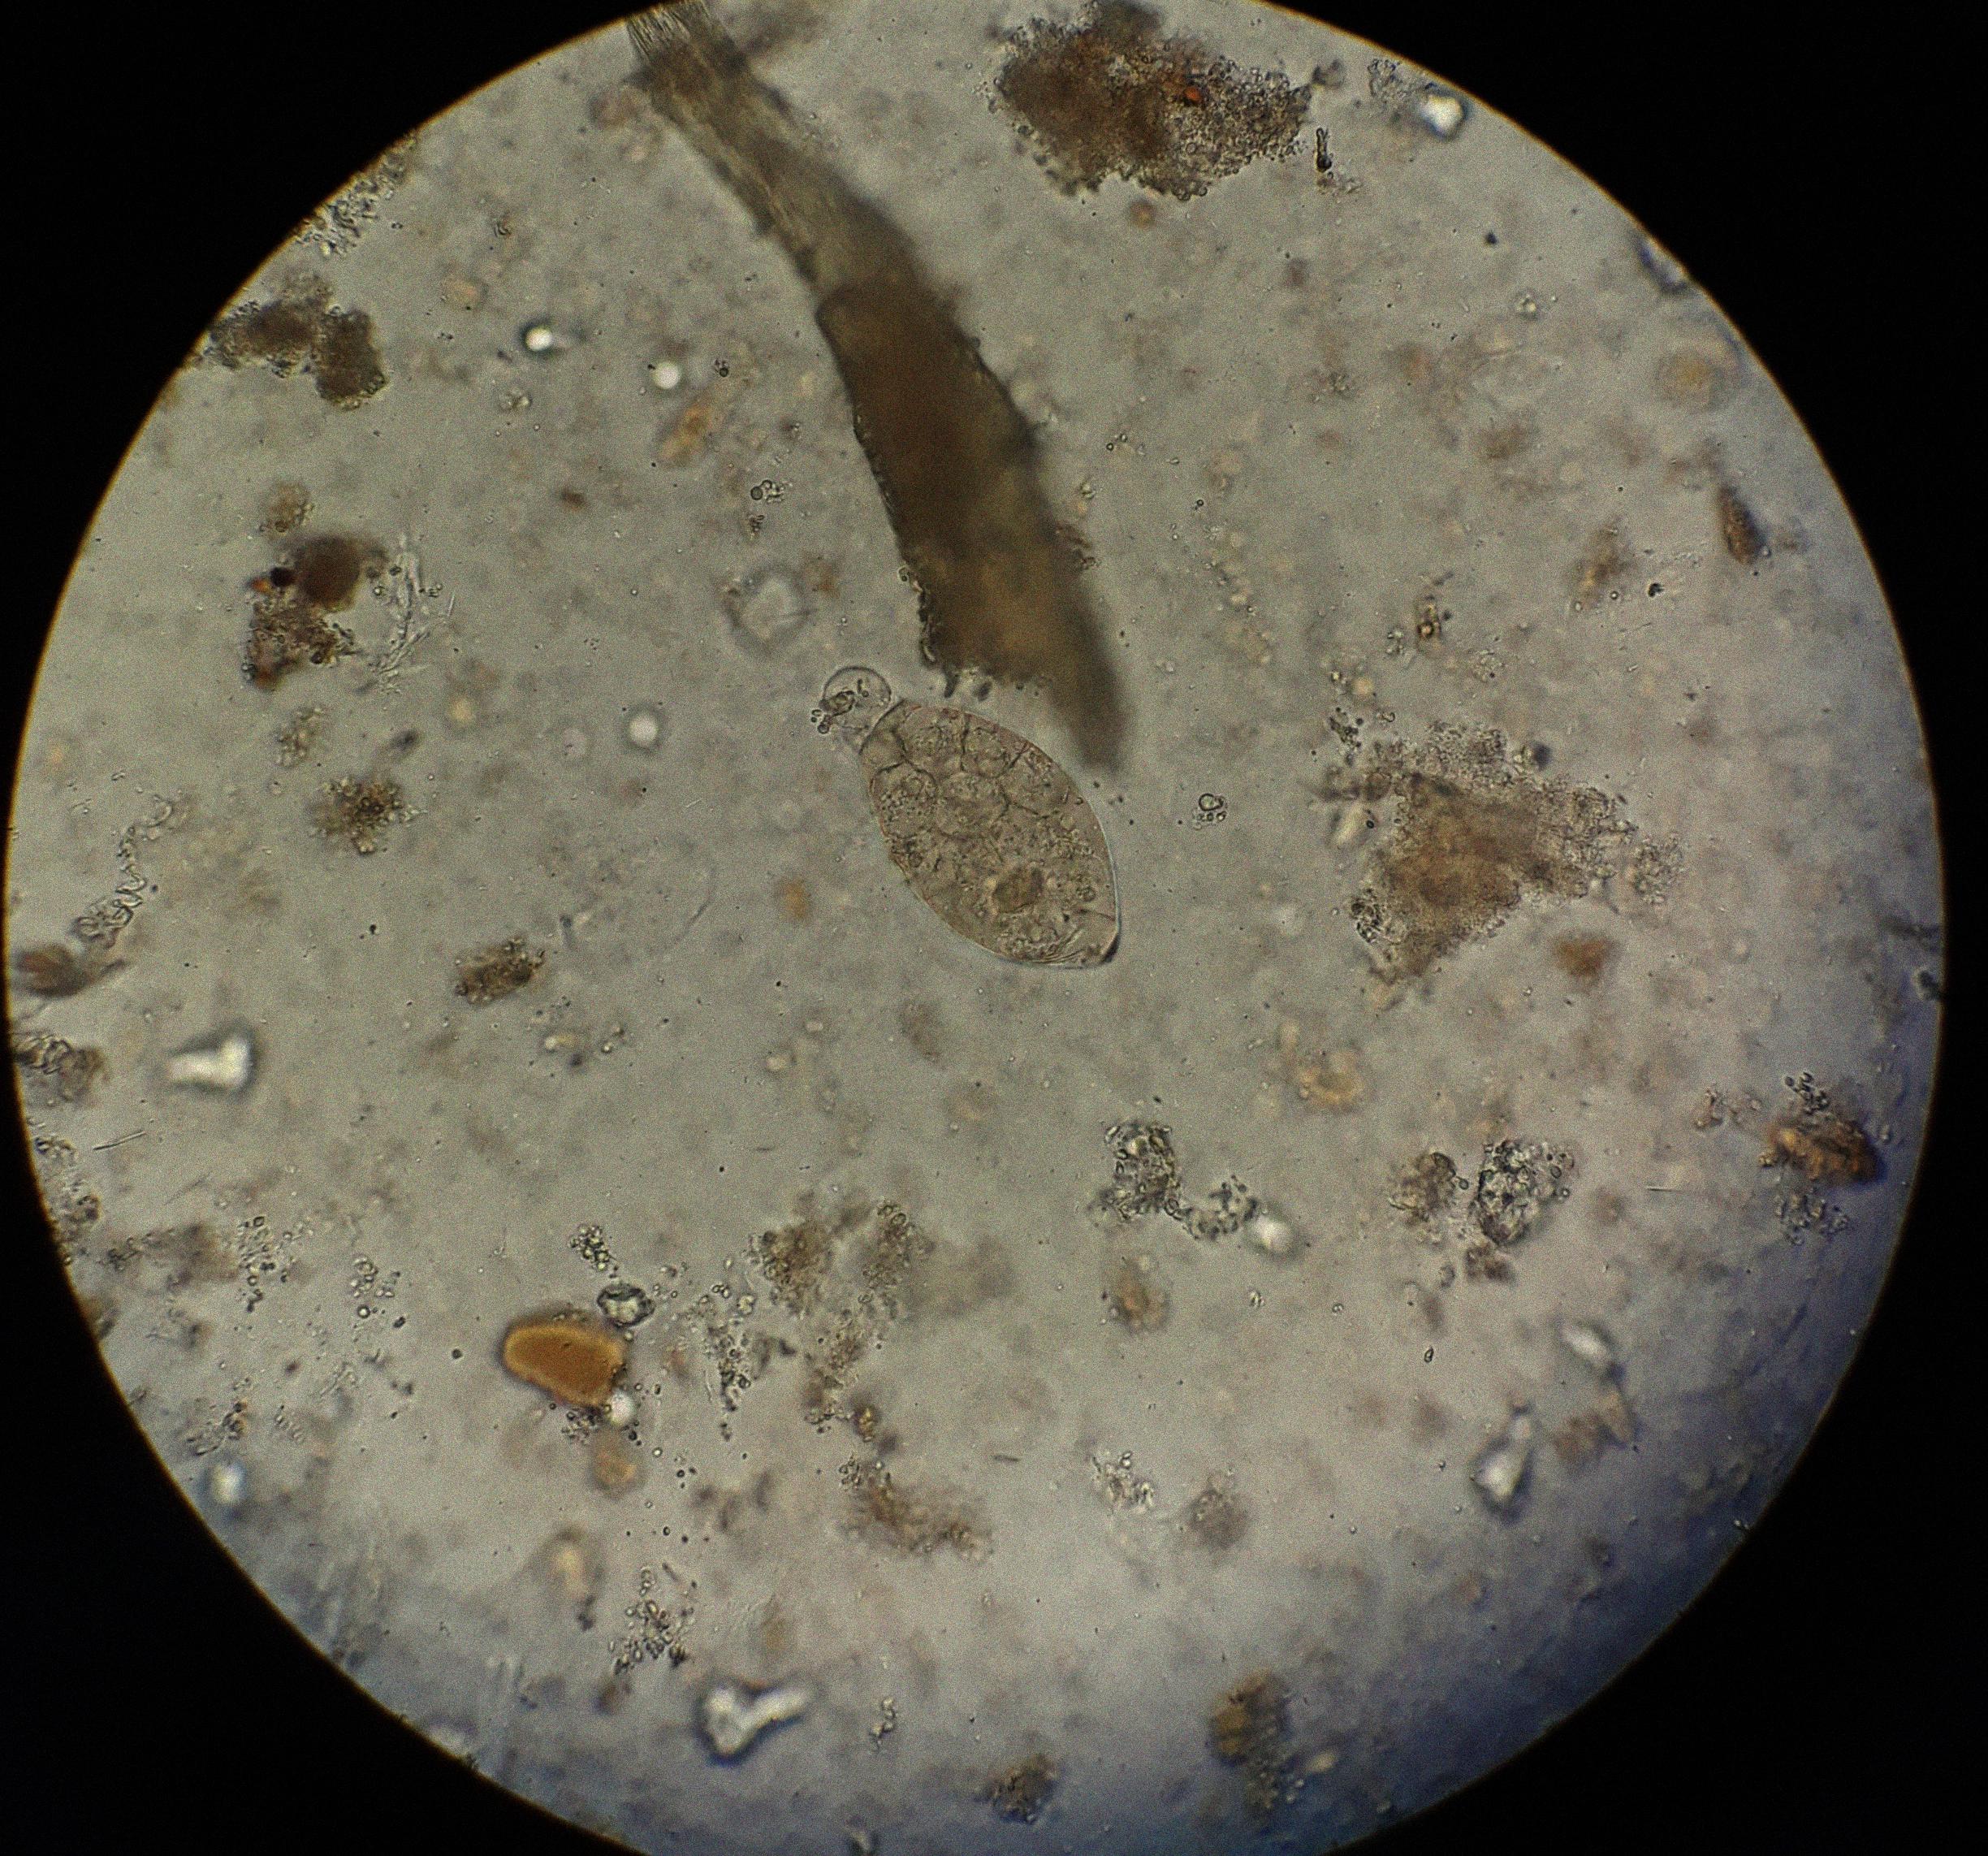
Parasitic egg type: Fasciolopsis buski